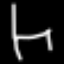
Label: chair